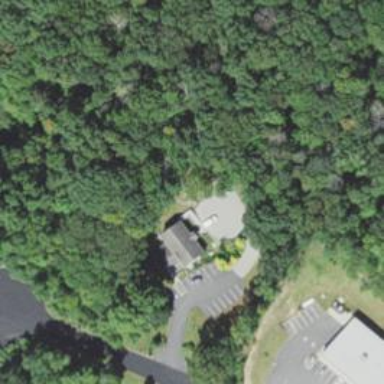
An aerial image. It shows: Veterinary facility.